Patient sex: M
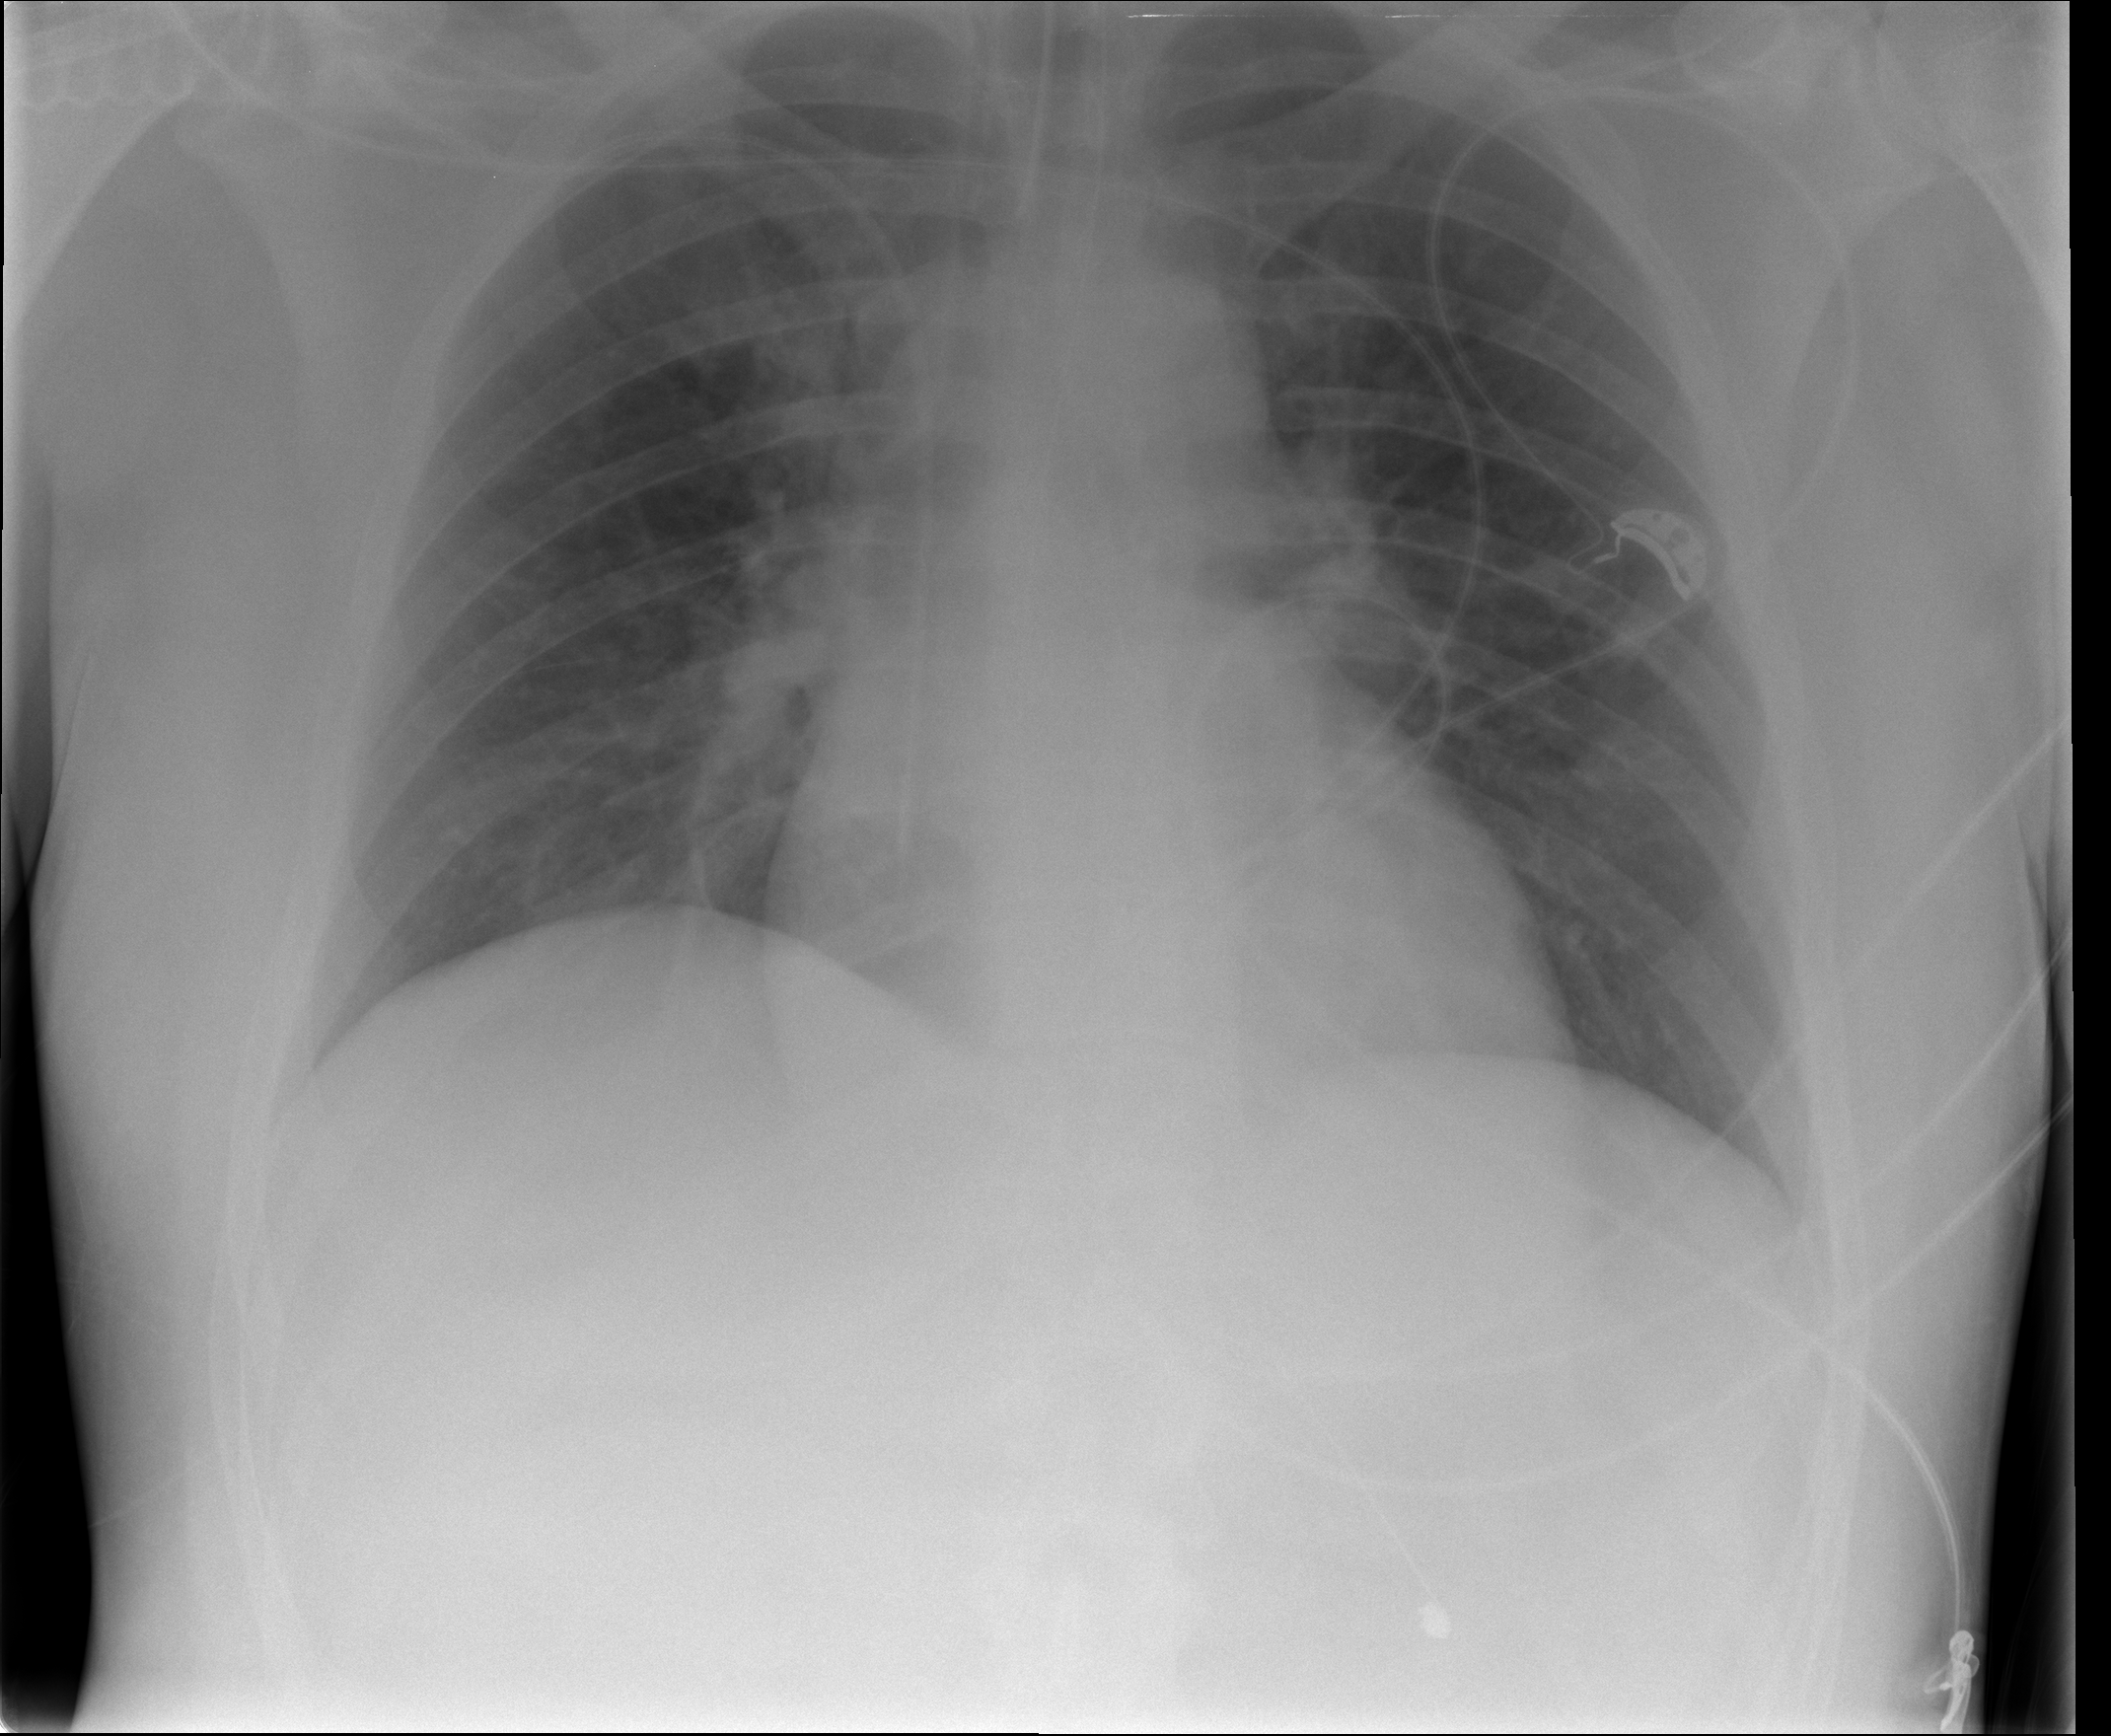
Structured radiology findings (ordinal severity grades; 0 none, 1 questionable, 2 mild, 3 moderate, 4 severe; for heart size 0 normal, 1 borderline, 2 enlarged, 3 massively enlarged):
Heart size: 0
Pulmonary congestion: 2
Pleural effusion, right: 0
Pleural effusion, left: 0
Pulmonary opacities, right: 0
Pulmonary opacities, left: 0
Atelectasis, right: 0
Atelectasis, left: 0